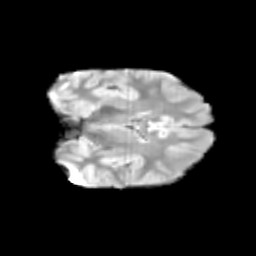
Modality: T2w
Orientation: coronal
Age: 10
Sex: male
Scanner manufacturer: siemens
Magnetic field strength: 3 T
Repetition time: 3.8 s
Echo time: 0.07 s